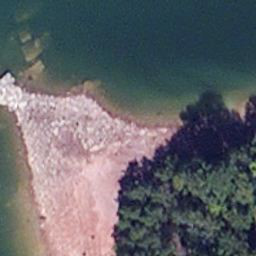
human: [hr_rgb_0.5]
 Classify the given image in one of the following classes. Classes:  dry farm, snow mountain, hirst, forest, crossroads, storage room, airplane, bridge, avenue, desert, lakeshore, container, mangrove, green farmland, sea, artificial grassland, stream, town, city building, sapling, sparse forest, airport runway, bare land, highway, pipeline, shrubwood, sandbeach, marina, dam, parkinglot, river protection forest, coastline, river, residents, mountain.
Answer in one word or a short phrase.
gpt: lakeshore